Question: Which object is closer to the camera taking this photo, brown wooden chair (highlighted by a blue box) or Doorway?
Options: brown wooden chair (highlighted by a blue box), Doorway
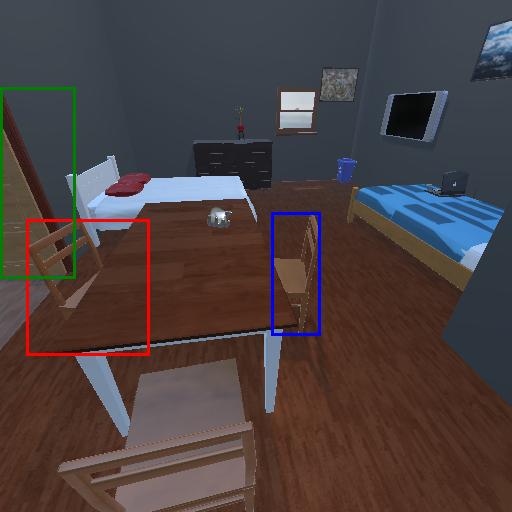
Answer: brown wooden chair (highlighted by a blue box)